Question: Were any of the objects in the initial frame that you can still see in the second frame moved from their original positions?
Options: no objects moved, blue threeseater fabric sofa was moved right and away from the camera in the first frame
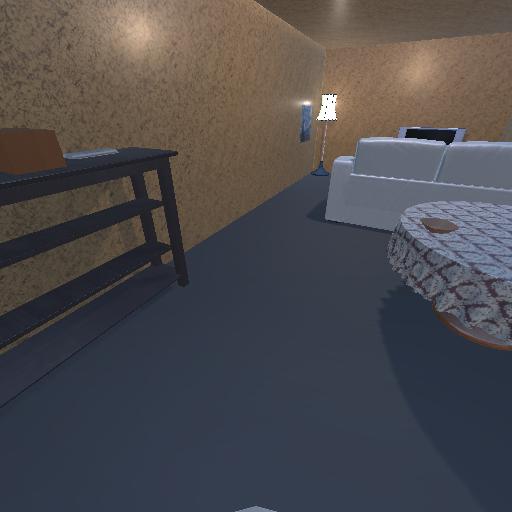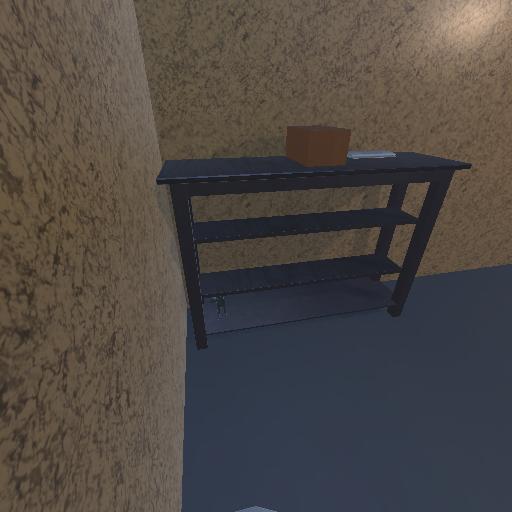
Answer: no objects moved